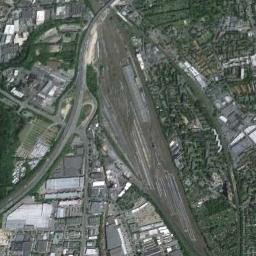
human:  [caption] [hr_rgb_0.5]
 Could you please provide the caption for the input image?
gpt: There are many buildings of different shapes and sizes beside the railway station .

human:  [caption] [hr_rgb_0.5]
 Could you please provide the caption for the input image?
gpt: The railway station has lots of railways and some buildings and an overpass is over the railways .

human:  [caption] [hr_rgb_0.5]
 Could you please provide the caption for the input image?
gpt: There is a railway station in the crowded city .

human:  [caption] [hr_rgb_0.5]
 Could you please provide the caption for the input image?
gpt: The railway station is next to some buildings and trees .

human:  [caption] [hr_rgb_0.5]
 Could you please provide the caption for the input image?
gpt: There are some green trees and many buildings around the railway station .